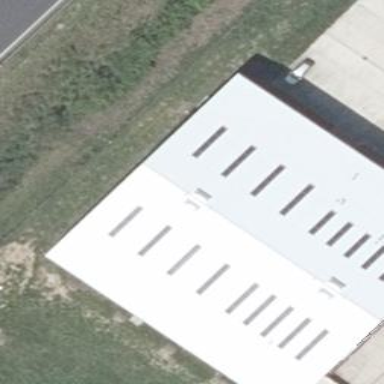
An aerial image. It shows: Warehouse building.